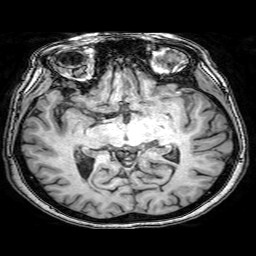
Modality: T1w
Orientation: coronal
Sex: female
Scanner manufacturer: philips
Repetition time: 0.008093 s
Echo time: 0.0037 s